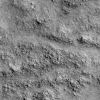
Atmospheric dust classification: not_dusty